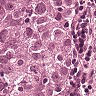
Metastatic tissue present: yes